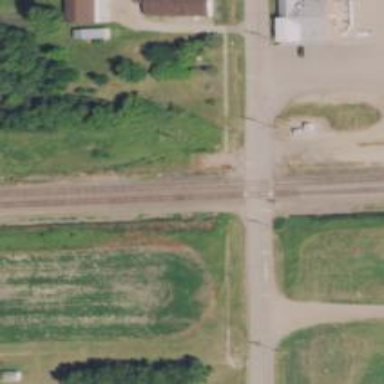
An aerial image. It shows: Level crossing along the railway.